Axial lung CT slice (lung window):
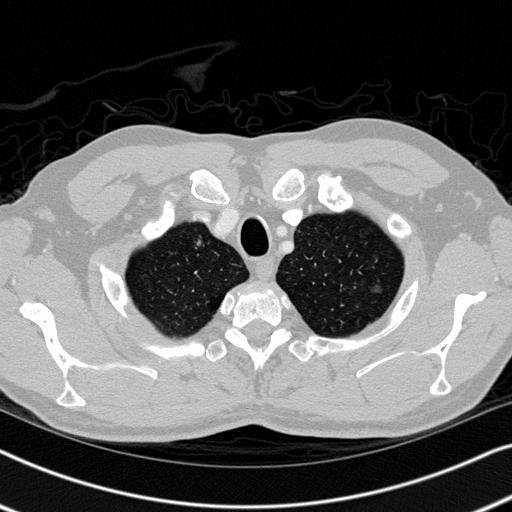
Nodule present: yes
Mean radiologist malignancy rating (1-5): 2.5